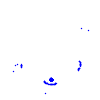
Particle: kaon